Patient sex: F
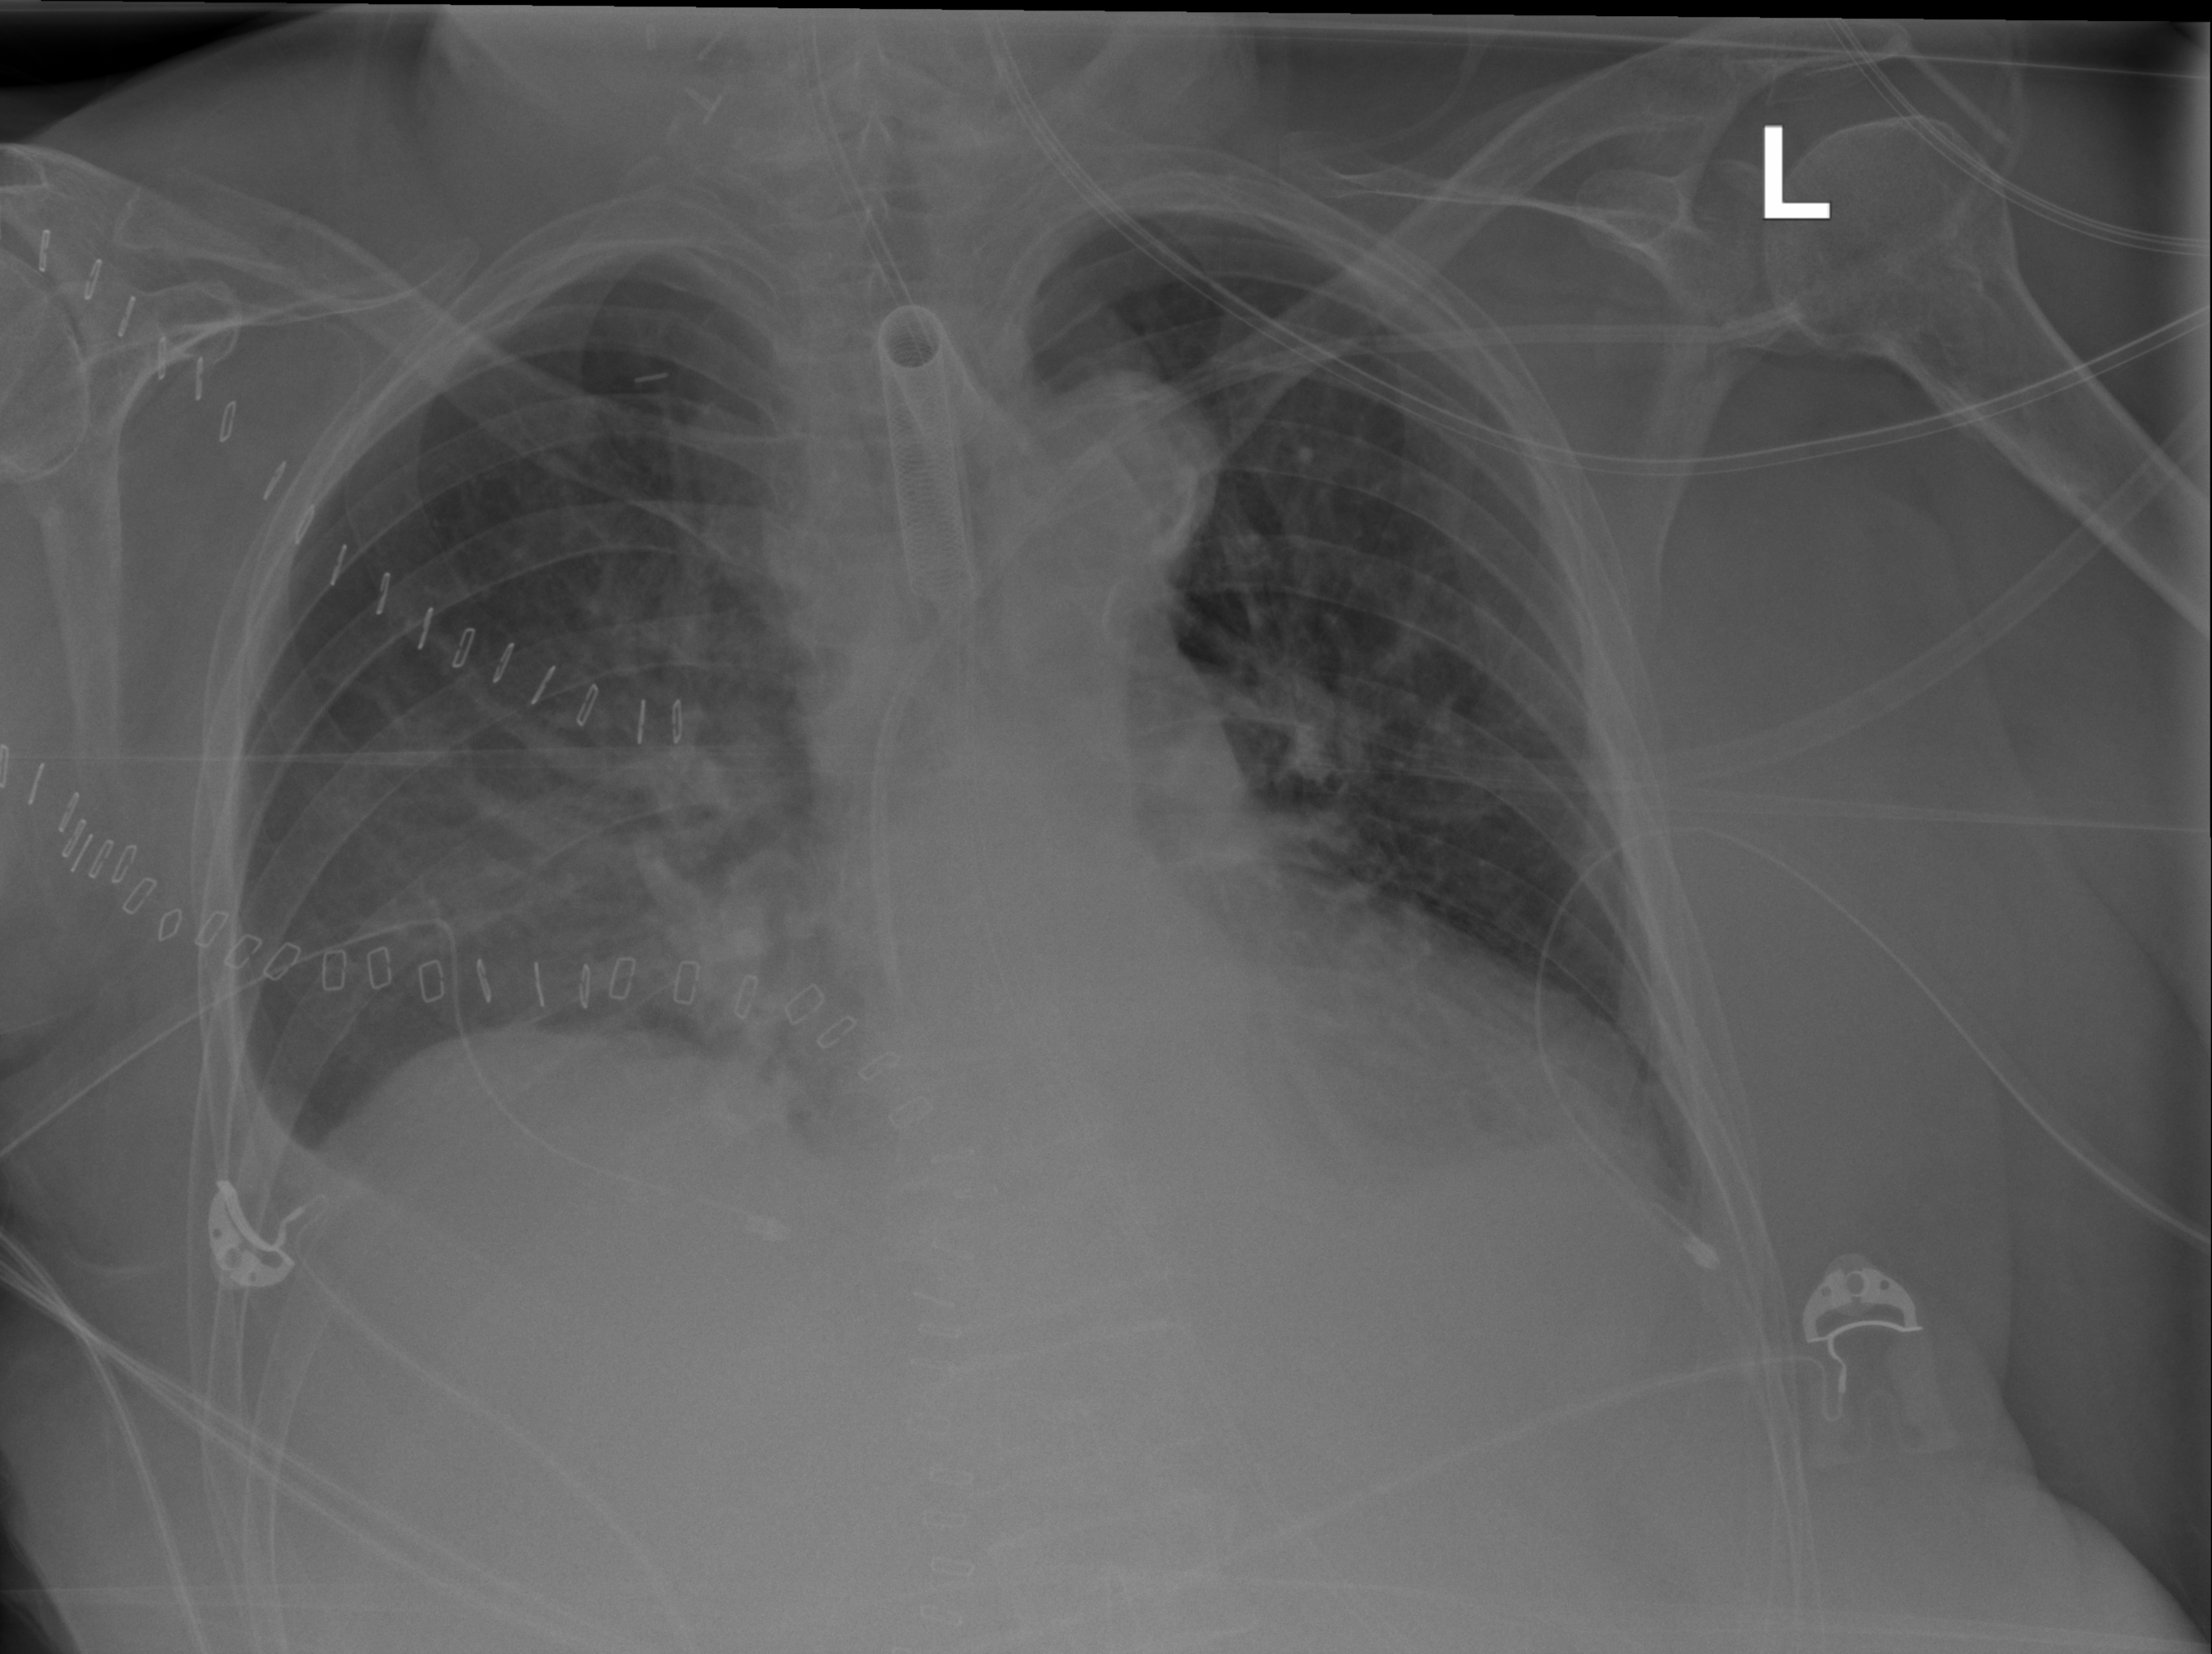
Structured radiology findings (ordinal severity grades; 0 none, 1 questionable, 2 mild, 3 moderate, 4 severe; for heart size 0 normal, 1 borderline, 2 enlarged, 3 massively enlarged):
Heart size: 1
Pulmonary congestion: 2
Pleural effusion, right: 2
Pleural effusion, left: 0
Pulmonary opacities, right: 2
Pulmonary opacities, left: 0
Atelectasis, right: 2
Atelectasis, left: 0